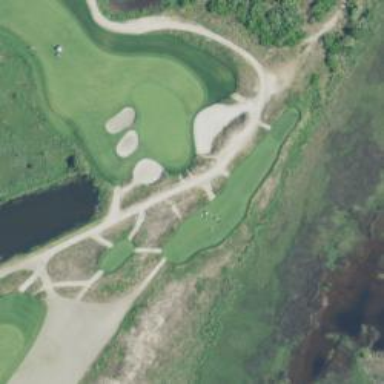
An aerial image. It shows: Path for both roads and golfers.